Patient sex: M
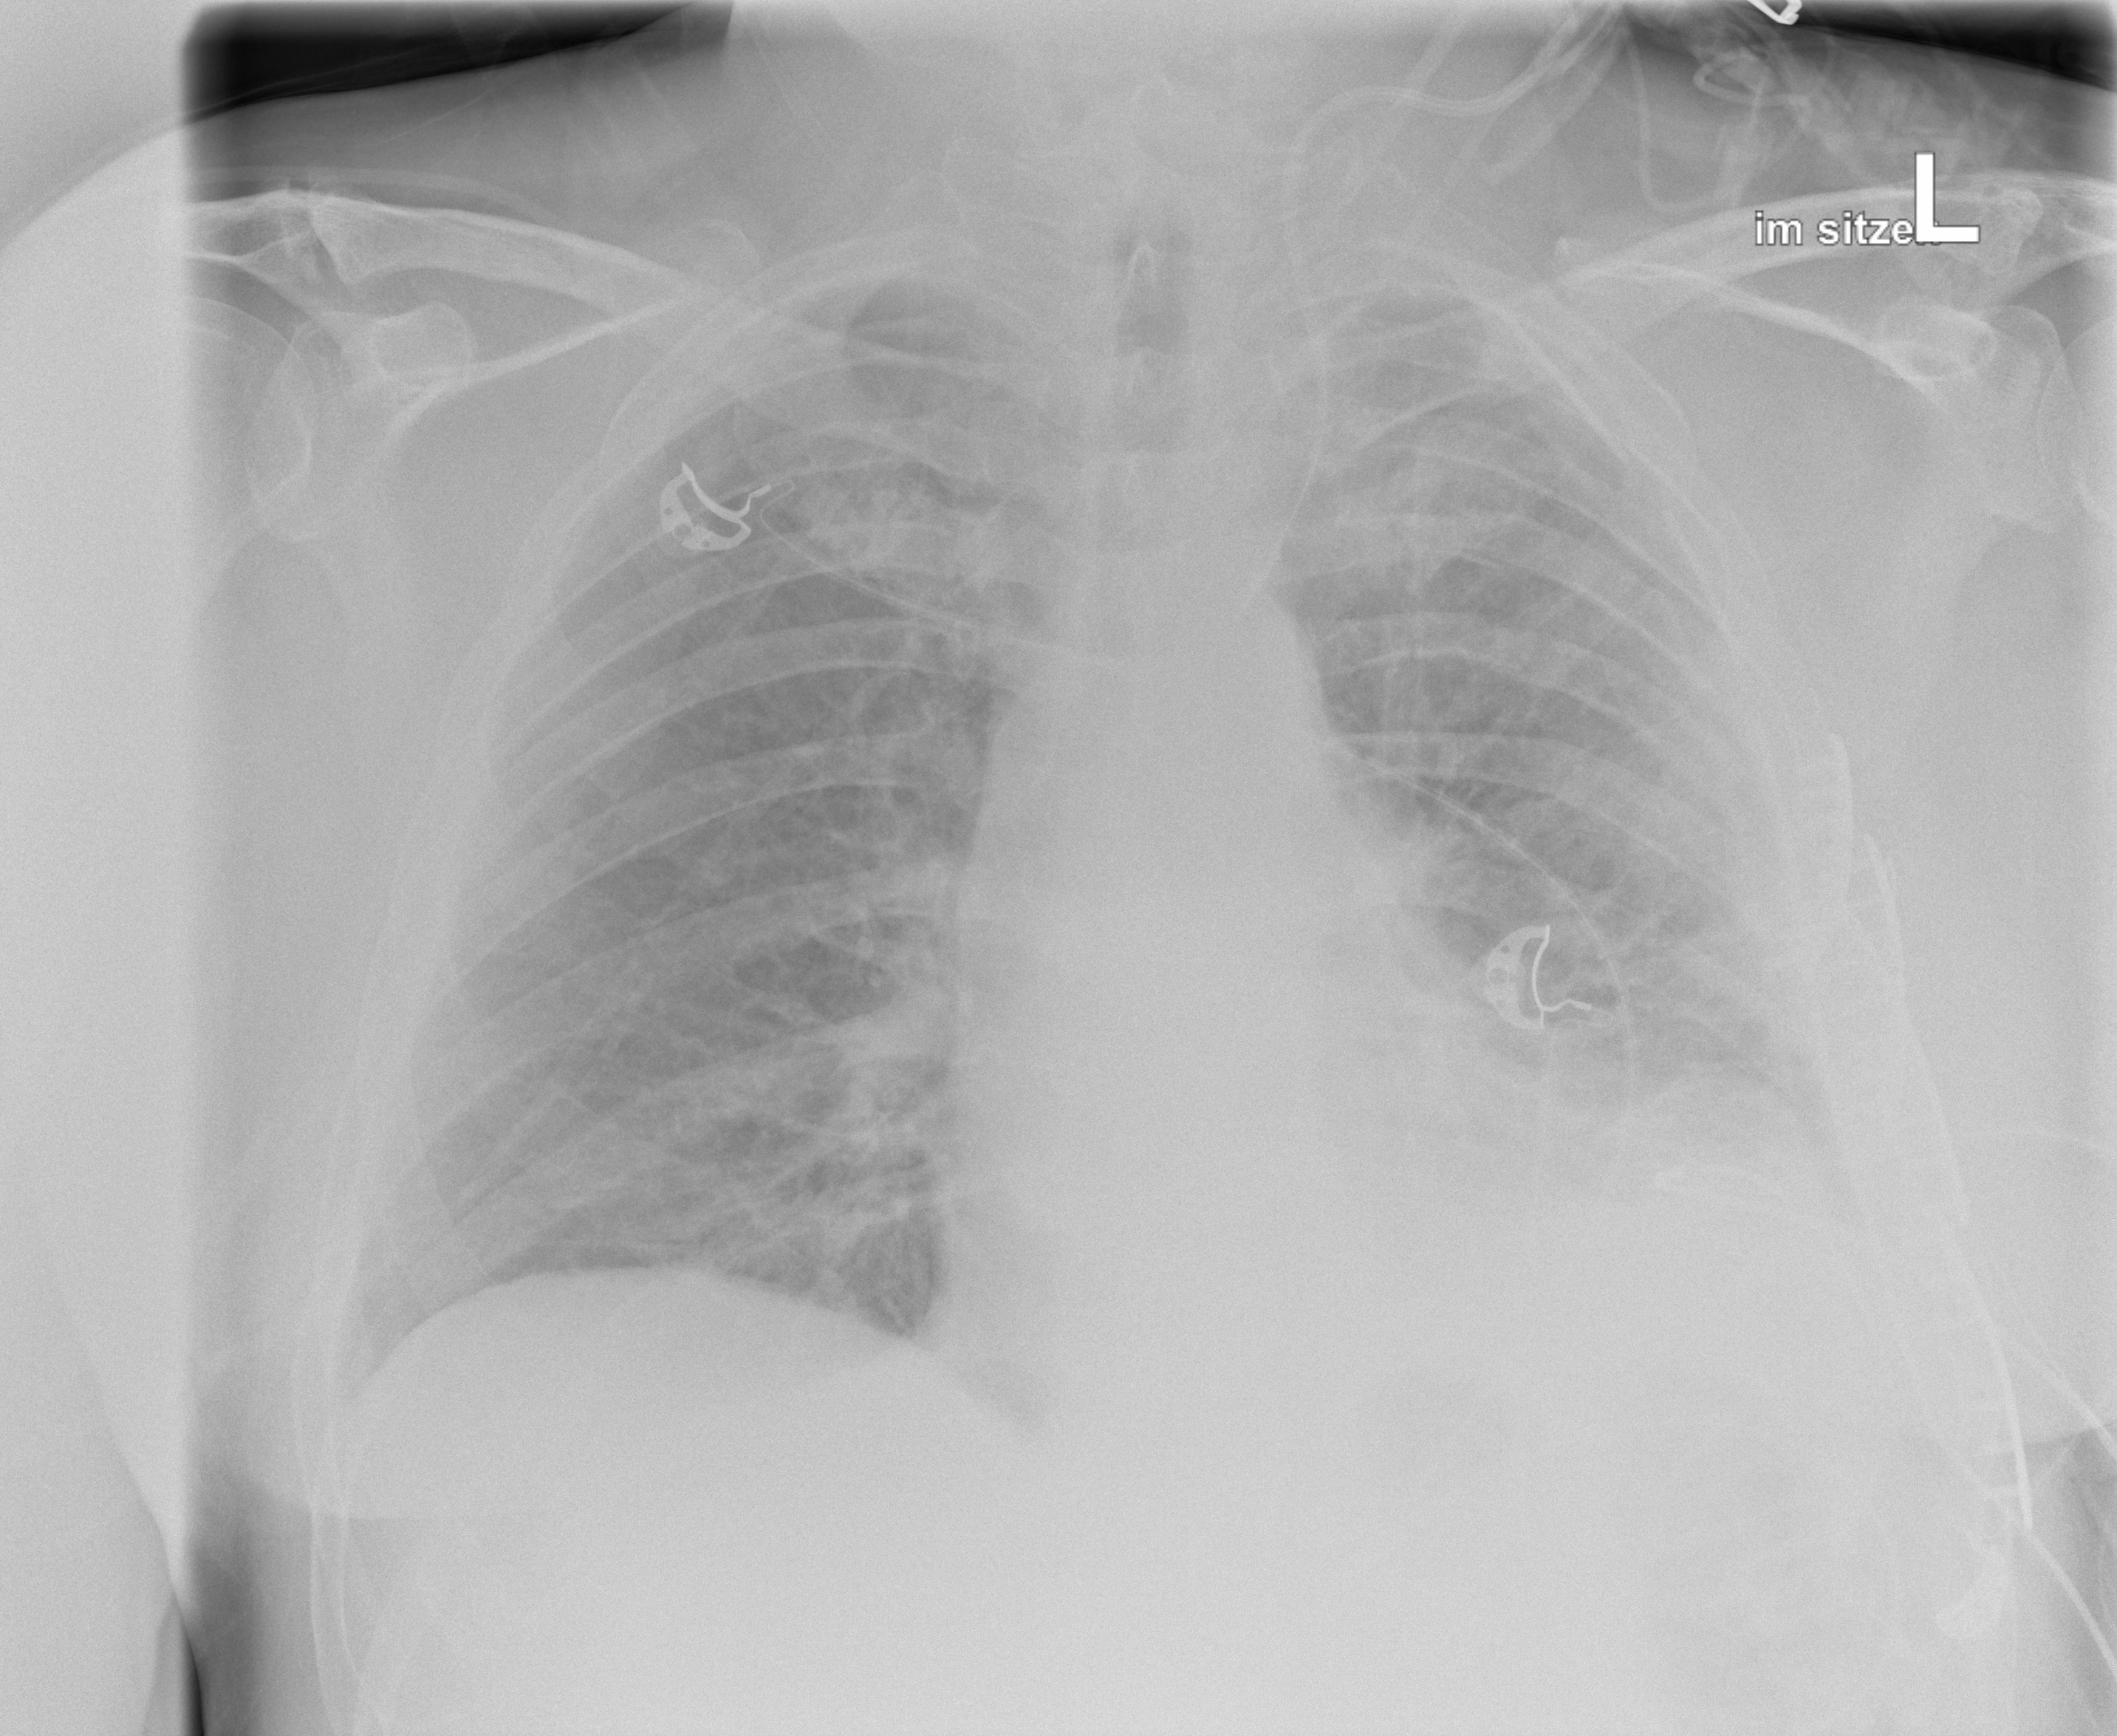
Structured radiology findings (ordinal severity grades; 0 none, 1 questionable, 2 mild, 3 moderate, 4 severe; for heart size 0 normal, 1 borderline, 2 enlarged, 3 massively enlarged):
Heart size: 2
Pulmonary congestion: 2
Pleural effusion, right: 1
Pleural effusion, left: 2
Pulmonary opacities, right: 2
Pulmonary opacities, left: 2
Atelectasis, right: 2
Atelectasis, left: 2